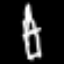
Label: The Eiffel Tower